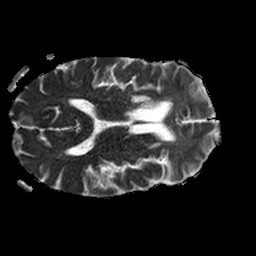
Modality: ADC
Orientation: axial
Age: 65
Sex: male
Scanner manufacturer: philips
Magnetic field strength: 1.5 T
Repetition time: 3.406 s
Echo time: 0.06922 s